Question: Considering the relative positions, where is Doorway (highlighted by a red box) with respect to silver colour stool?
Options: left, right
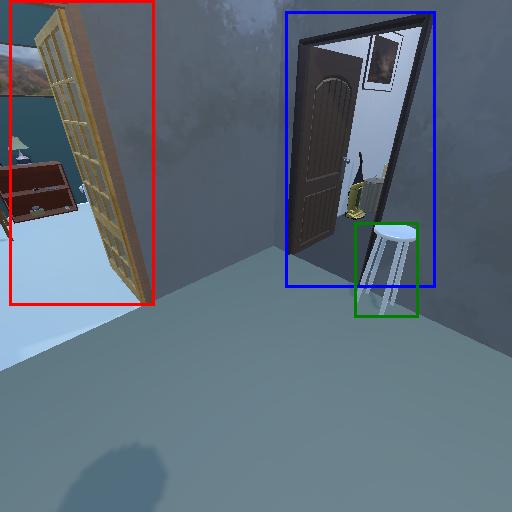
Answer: left